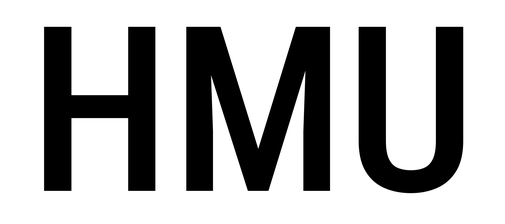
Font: Roboto_Condensed_Medium